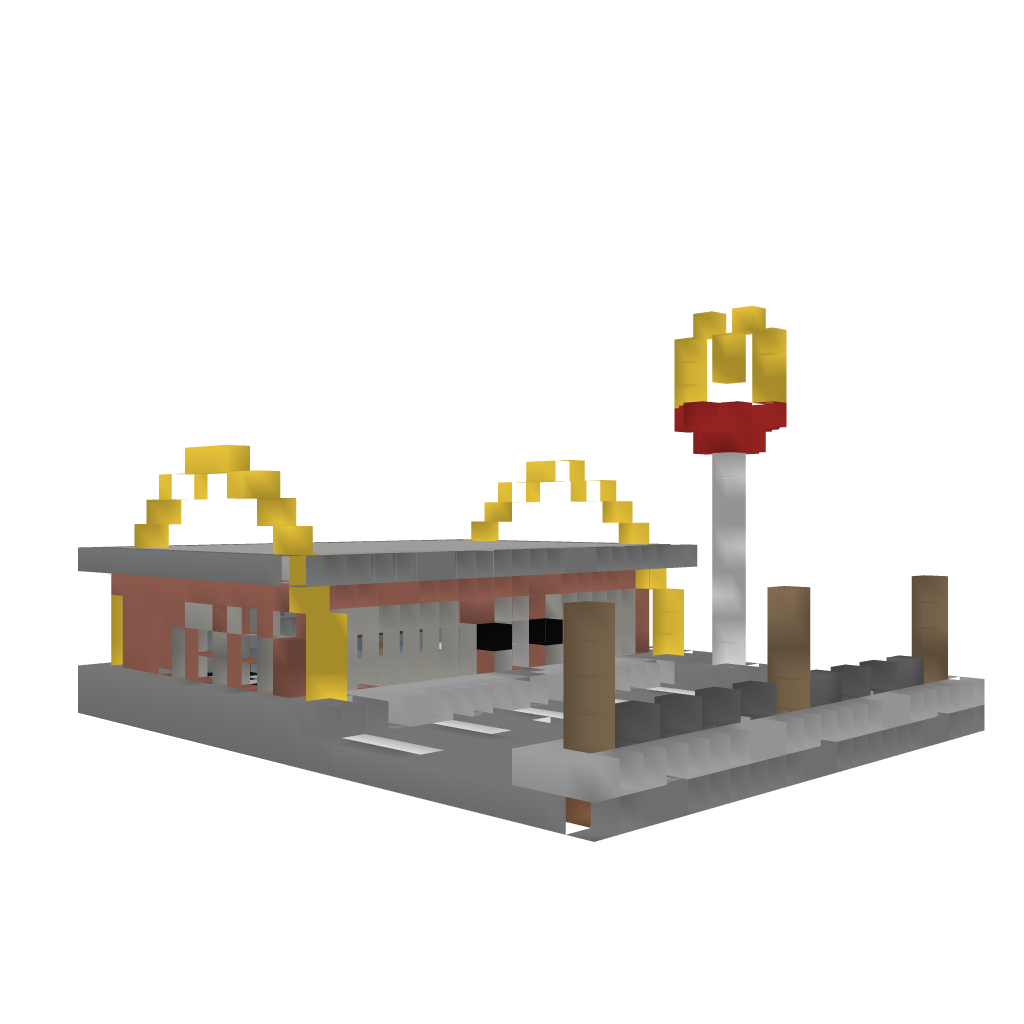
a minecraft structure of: Mc Donald's